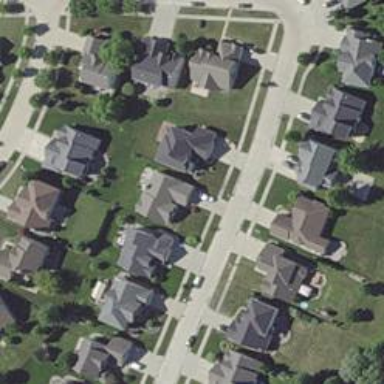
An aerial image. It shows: Residential road with separate sidewalk.